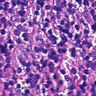
Metastatic tissue present: no